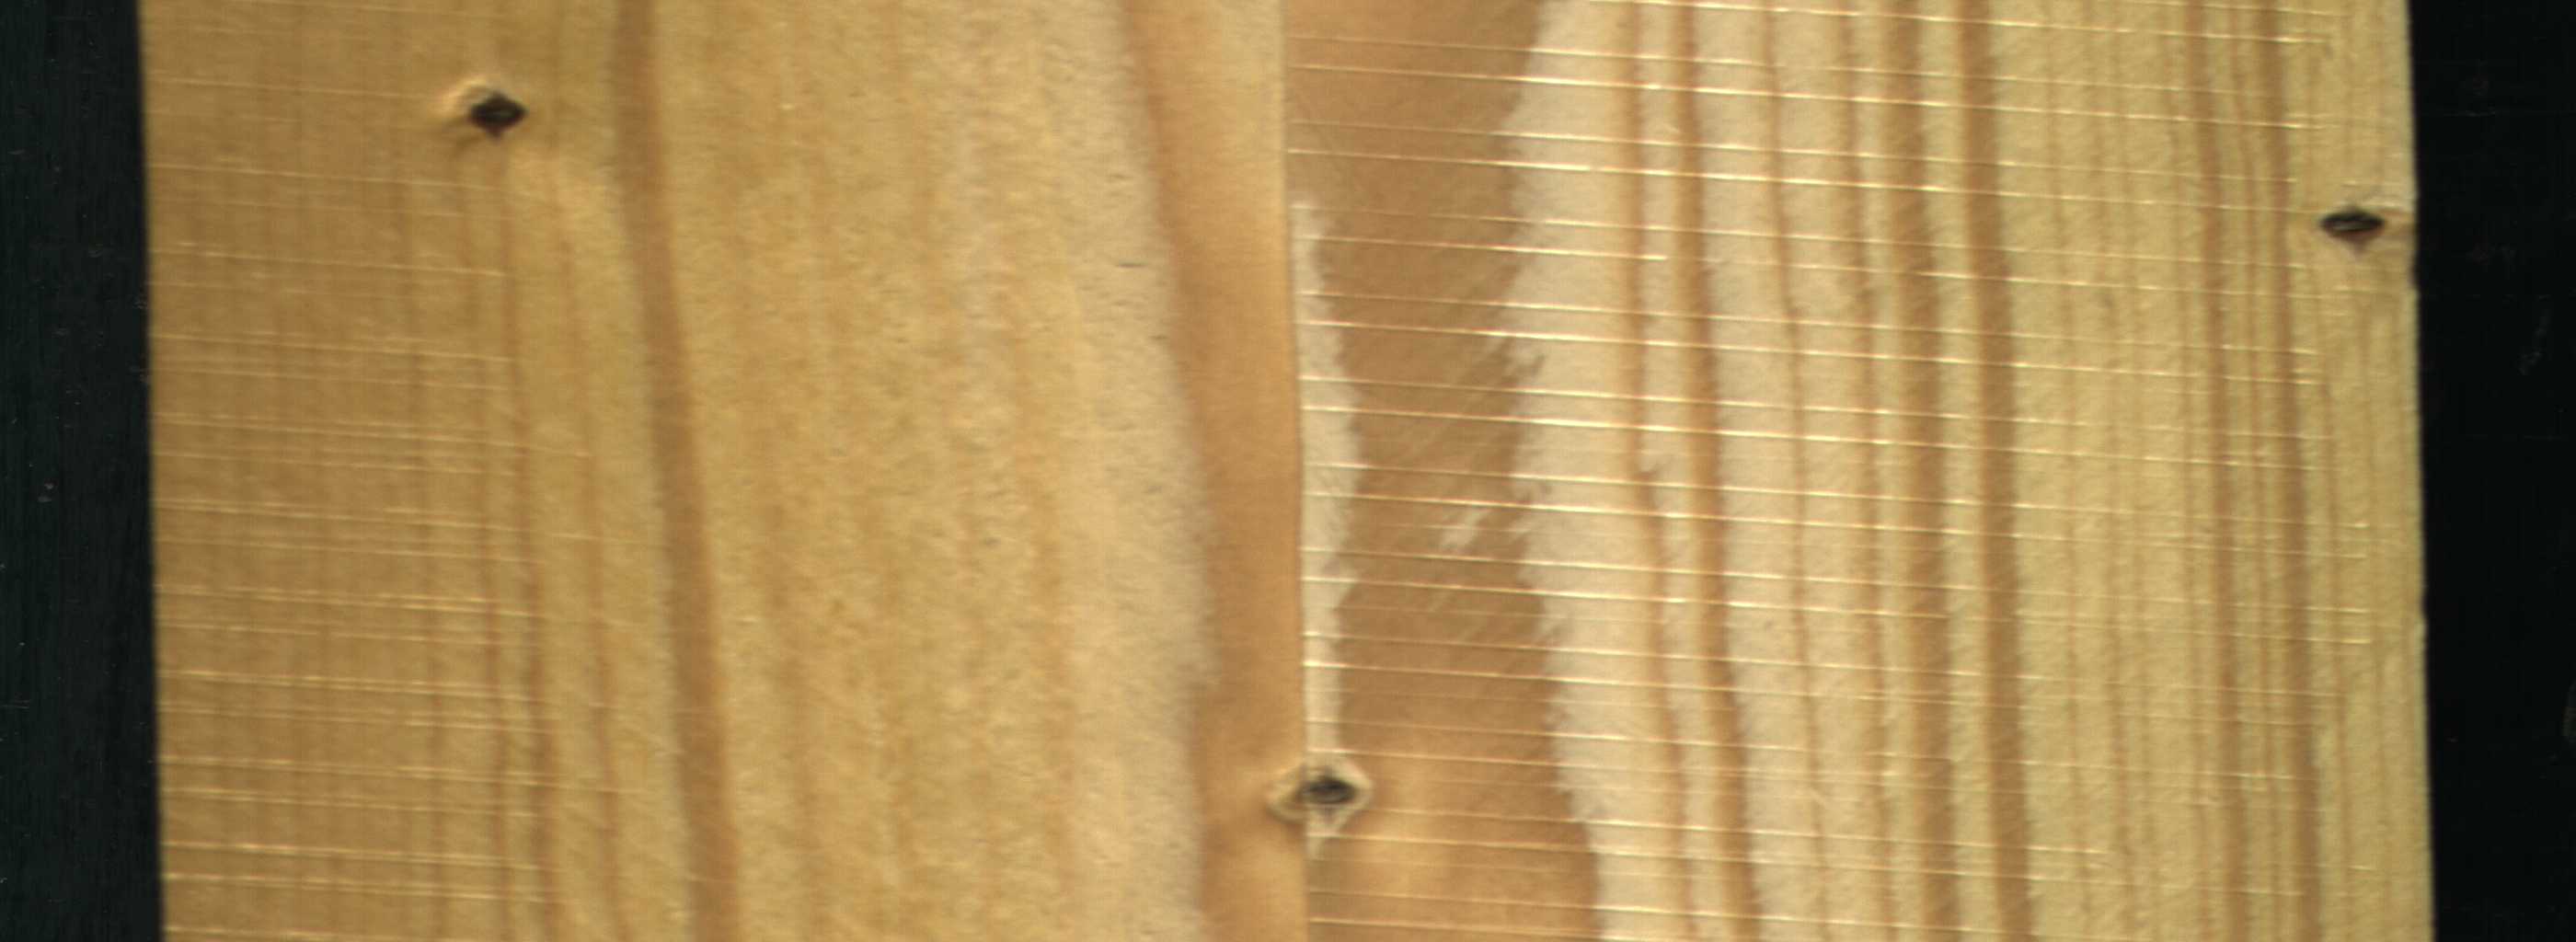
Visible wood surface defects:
Dead_Knot
Dead_Knot
Live_Knot